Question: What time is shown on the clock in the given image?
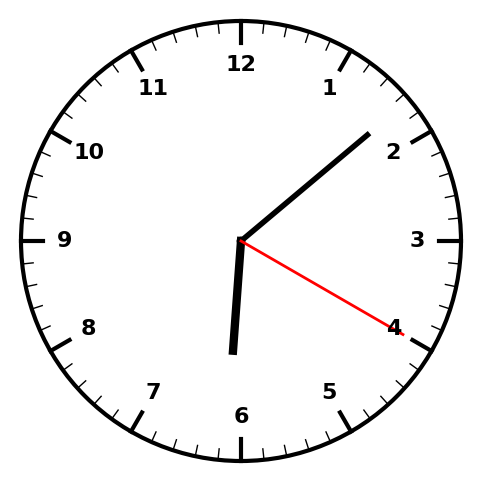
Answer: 06:08:20